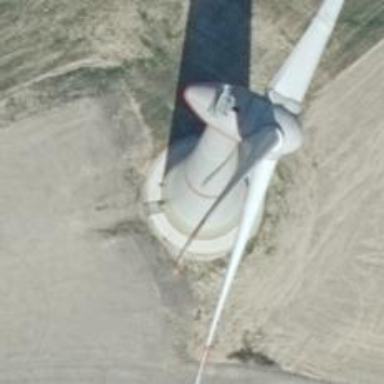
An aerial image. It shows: Wind power generator employing wind turbines.